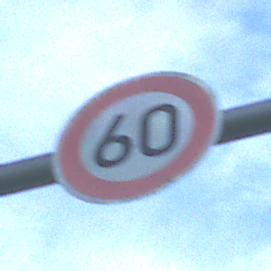
Verkehrszeichen: Geschwindigkeit60
Umgebung: Outdoor, Nature
Tageszeit: MorningAfternoon
Wetter: PartlyCloudy
Licht: Natural
Jahreszeit: NotSpecified
Kontrast: MediumContrast